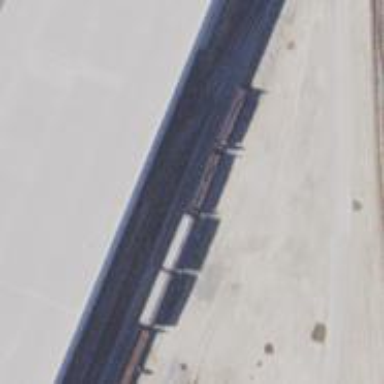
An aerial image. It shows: Railway siding with rails.